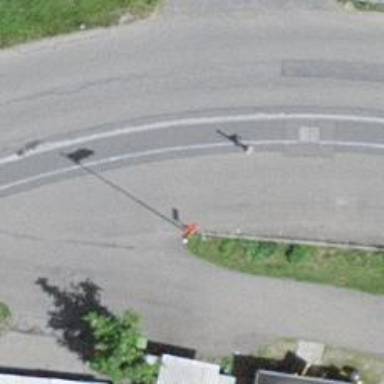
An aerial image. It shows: Bus stop with platform for public transport.